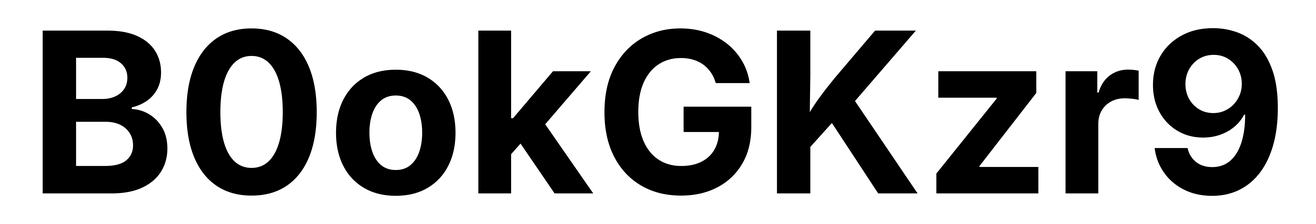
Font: Inter_Bold